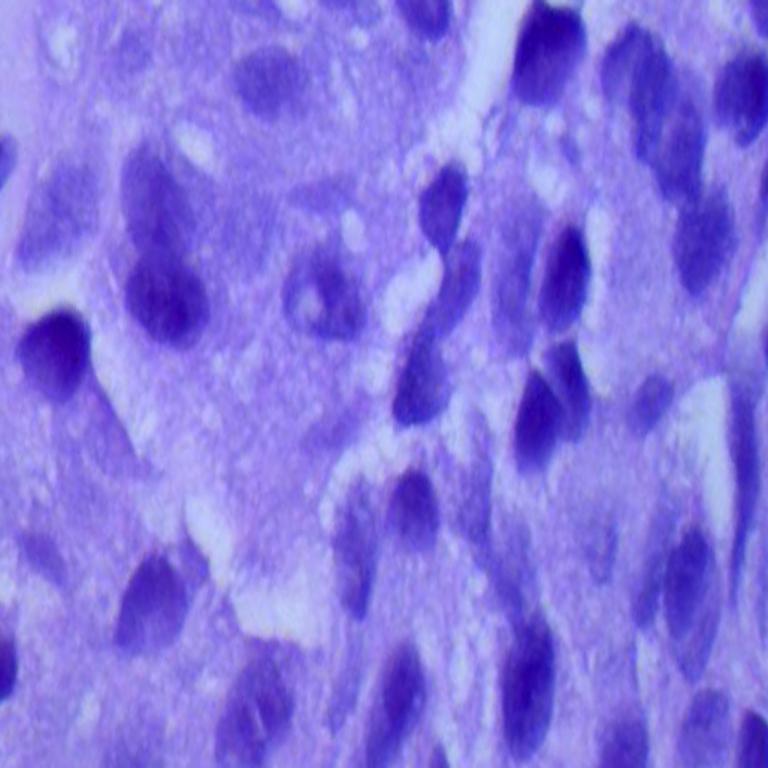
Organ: lung
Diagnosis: squamous carcinomas